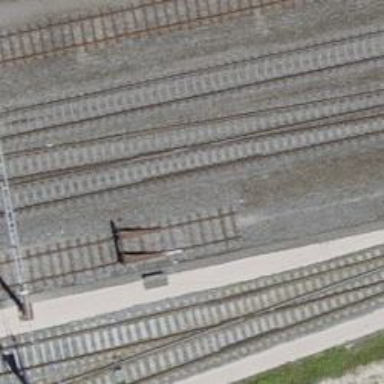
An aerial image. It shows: Rail yard with electrified contact lines for the railway.